Question: geom_bar seems to work best when it has fixed width bars - even the spaces between bars seem to be determined by width, according to the <URL>.
To see what I mean, please try this very simple reproducible example:
'''
x <- c("a","b","c")
w <- c(1.2, 1.3, 4) # variable widths
y <- c(9, 10, 6) # variable heights
ggplot() +
geom_bar(aes(x = x, y = y, width = w, fill=x),
stat="identity", position= "stack")
'''
What I really want is for the different bars to be just touching, but not overlapping, like in a histogram.
I've tried adding 'position= "stack"', '"dodge"', and '"fill', but none work. Does the solution lie in 'geom_histogram' or am I just not using 'geom_bar' correctly?

P.s. to see the issue with gaps, try replacing '4' with '0.5' in the above code and see the outcome.
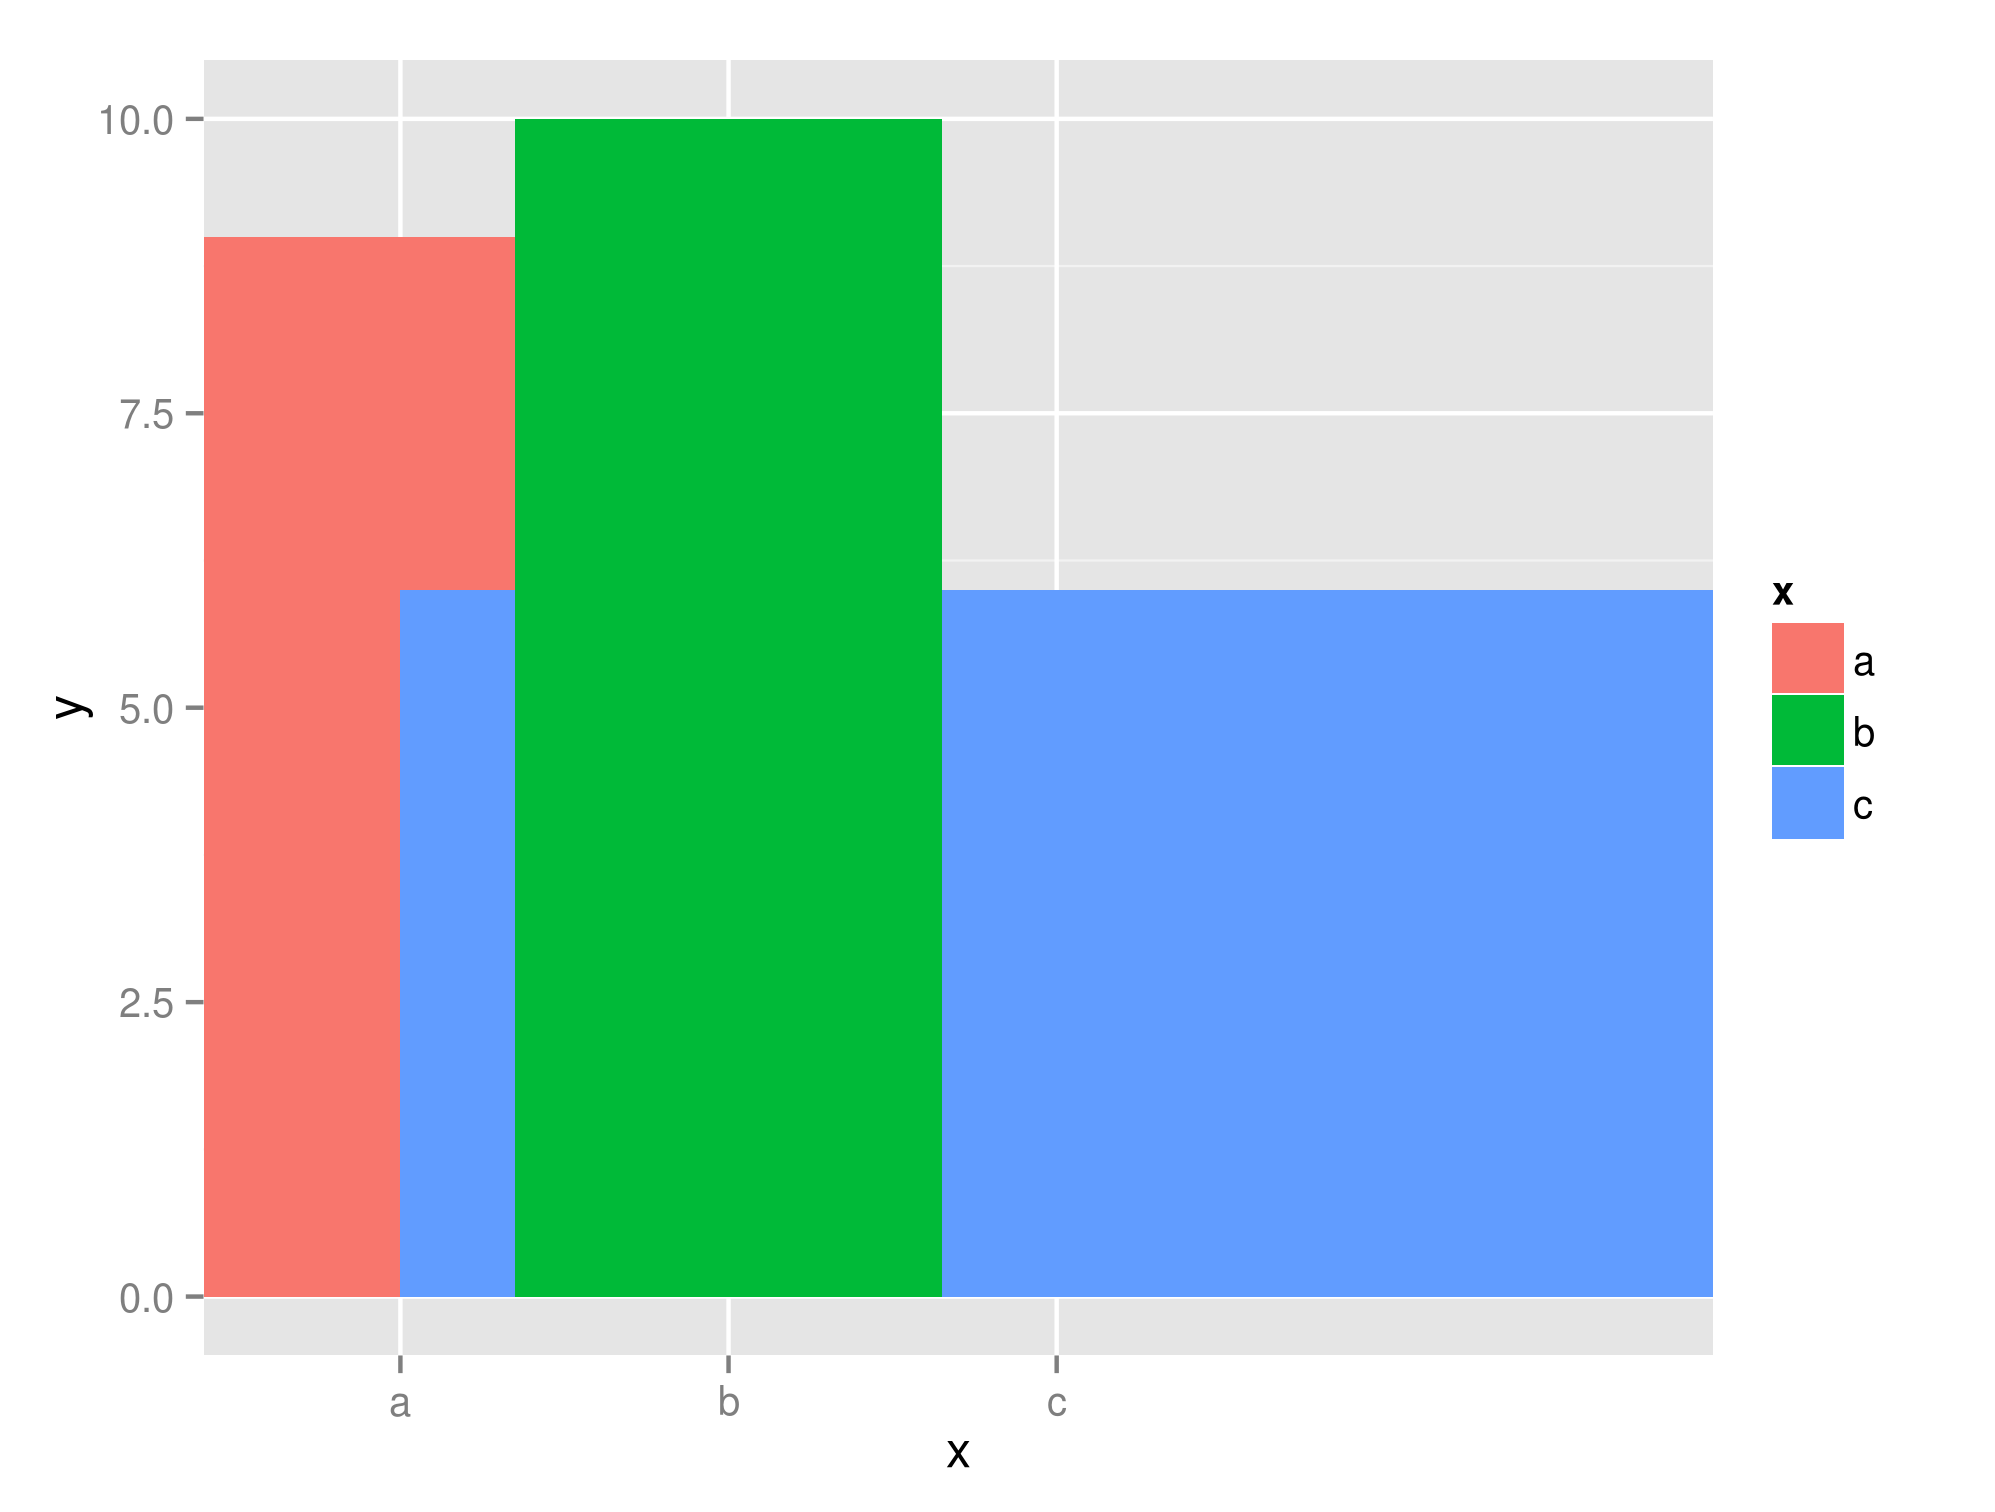
Answer: Seems that there isn't any straightforward solution, so we should treat x-axis as continuous in terms of 'w' and manually compute required positions for ticks and bar centers (<URL>:
'''
# pos is an explicit formula for bar centers that we are interested in:
# last + half(previous_width) + half(current_width)
pos <- 0.5 * (cumsum(w) + cumsum(c(0, w[-length(w)])))
ggplot() +
geom_bar(aes(x = pos, width = w, y = y, fill = x), stat = "identity") +
scale_x_continuous(labels = x, breaks = pos)
'''